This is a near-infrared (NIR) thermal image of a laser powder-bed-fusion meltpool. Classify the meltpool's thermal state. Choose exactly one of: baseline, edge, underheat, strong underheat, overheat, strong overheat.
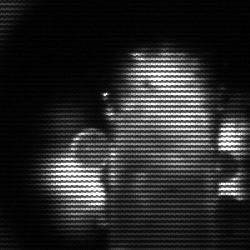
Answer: strong underheat